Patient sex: M
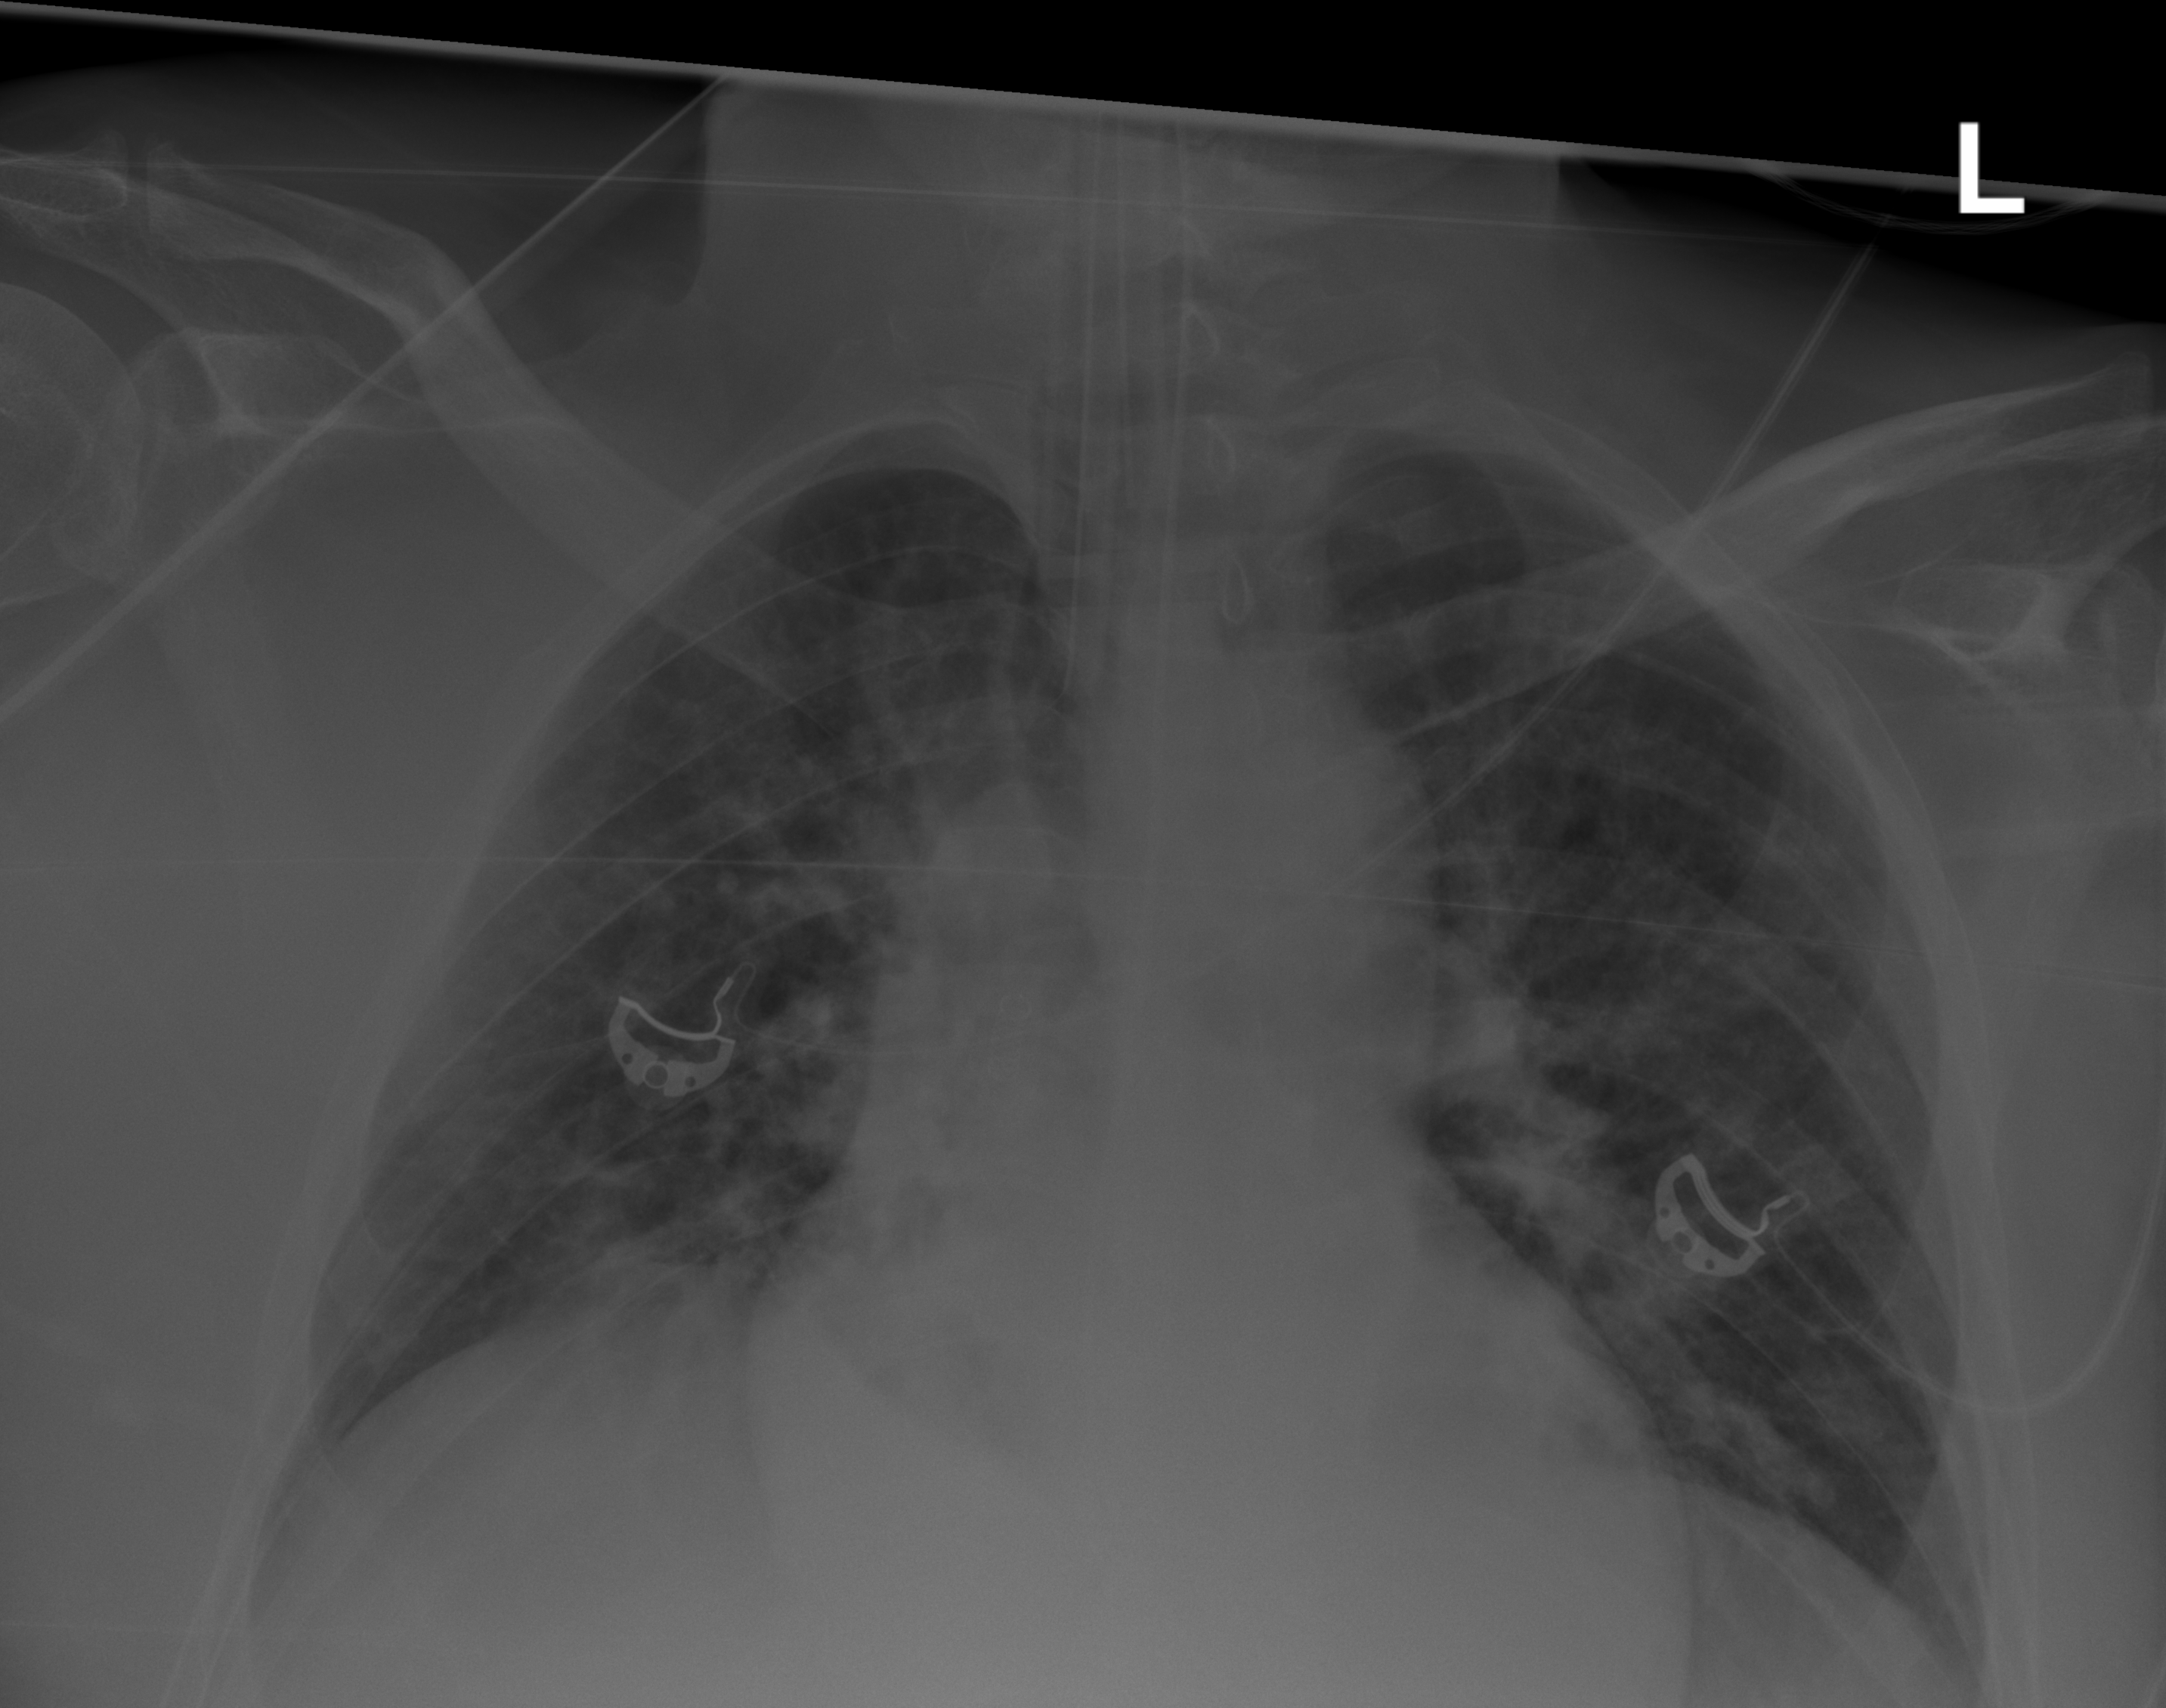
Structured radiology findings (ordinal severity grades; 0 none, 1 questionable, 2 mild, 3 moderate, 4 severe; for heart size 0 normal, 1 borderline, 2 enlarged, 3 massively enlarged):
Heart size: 0
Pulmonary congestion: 0
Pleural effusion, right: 0
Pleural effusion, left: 0
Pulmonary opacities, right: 0
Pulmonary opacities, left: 0
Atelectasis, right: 2
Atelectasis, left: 2